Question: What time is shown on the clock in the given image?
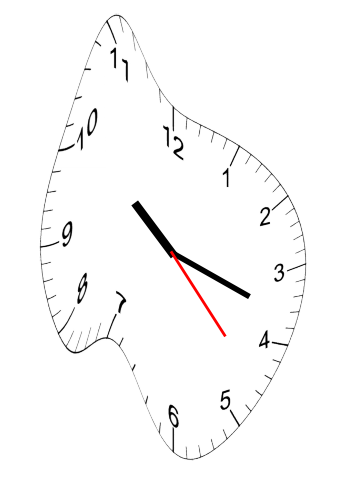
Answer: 10:18:23